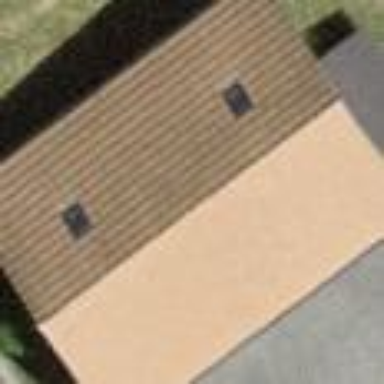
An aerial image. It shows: View of roof of building.